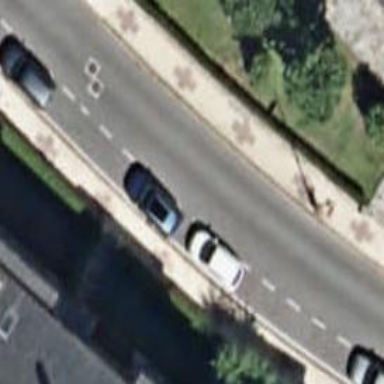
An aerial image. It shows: Residential road with asphalt surface. It includes parallel parking on the left lane.